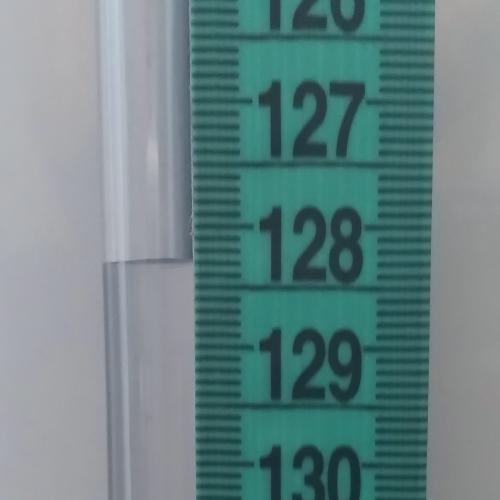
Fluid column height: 128.3 cm